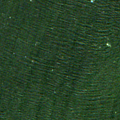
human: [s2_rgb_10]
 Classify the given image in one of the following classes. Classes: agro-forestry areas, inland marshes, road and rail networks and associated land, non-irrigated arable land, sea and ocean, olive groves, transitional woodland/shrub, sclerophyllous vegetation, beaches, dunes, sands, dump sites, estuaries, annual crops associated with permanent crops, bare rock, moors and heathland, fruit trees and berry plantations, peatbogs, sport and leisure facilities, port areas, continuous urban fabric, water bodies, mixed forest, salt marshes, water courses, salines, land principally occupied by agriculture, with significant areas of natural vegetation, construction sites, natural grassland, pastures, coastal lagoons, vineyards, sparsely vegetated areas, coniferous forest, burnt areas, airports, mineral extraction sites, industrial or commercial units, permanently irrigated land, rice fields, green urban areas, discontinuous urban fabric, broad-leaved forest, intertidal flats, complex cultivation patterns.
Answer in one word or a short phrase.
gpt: sea and ocean